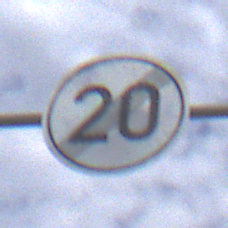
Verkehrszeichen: EndeGeschwindigkeit20
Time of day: Midday
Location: Outdoor (Nature)
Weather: PartlyCloudy
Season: NotSpecified
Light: Natural